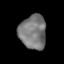
Tissue: lung
Cell type: Fibroblasts
Senescence score: 0.2339
Nuclear area (px): 896
Mean DAPI intensity: 120.962